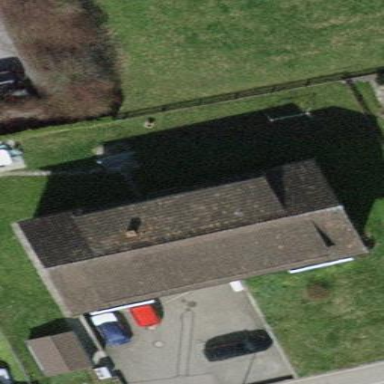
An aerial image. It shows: Simple house.